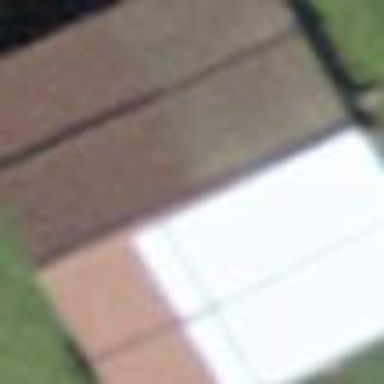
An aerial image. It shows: Rural barn.